Question: I got my previous question which is quite the same.
<URL>
We've changed some things in interface and javascript after it. So now I get this error, when I try to pass data on server
> The parameters dictionary contains a null entry for parameter 'method'
of non-nullable type 'API.PVT.Solver.Methods' for method
'System.Web.Mvc.ActionResult
StandartModelResult(API.PVT.Solver.InputDataModel,
API.PVT.Solver.Methods, API.PVT.Solver.DefaultConstants)' in
'WebServices.Controllers.PVT.PVTMethodsController'. An optional
parameter must be a reference type, a nullable type, or be declared as
an optional parameter
Here's my client side request
'''
GetServerData:function(inputData) {
var outputData;
$.ajax({
type: 'POST',
url: "/PVTMethods/StandartModelResult",
data: JSON.stringify(inputData),
success: function (data) {
outputData = data.result;
appl.PlotData = data.result;
},
error: function (data) {
console.log("Error" + data);
},
dataType: "json",
contentType: "appllication/json; charset=utf-8",
});
return outputData;
}
'''

Here's how json looks like:
'''
"{"method":"eMcCain","model":{"task":"eBw","temperatureRanges":{"Start":200,"End":1000,"Samples":30}},"constants":{"ProducedGOR":500,"OilGravity":35,"SeparatorGasGravity":0.7,"StockTankOilGravity":0.84985,"WaterSalinity":20}}"
'''
Here's server side models
'''
public class DefaultRanges
{
public virtual double Start { get; set; } //nachalo otrezka
public virtual double End { get; set; } //konets otrezka
public virtual double Samples { get; set; } //shagi
}
//konstanty
public class DefaultConstants
{
public virtual double ProducedGOR { get; set; }
public virtual double OilGravity { get; set; }
public virtual double SeparatorGasGravity { get; set; }
public virtual double StockTankOilGravity { get; set; }
public virtual double WaterSalinity { get; set; }
}
//pressure rate (pisa)
public class PressureDefaultRanges : DefaultRanges { }
//temperature ranges (Farengeity esli cho)
public class TemperatureDefaultRanges : DefaultRanges { }
public class PlotRanges : DefaultRanges
{
public virtual double PlotConstant { get; set; } //GOR ili Pressure
}
// w\ pressure
public class PlotRangesWP : PlotRanges
{
public virtual double Pressure { get; set; }
}
// w\ GOR
public class PlotRangesWGOR : PlotRanges
{
public virtual double GOR { get; set; }
}
//reshaemye zadachi
public enum Tasks { ePb, eRs, eBo, eBg, eMo, eMg, eMod, eBw, eMw, eRsw };
//primeniaemye metody
public enum Methods
{
eAbdulMajeed,//+
eAlShammasi,//+
eAlKhafaji,//+
eAlMarhoun,//+
eAlMarhounSA,//+
eAlmehaideb,//+
eAlNajjaretal,/
eAziz,//+
eBeal,//+
eBeggsRobinson,//+
eBeggsVazquez,//+
eBergman,//+
eDempsey,//+
eDindorukChristman,//+
eDoklaOsman,//+
eElam,//+
eElsharkawy,
eFarshad,//+
eGlaso,//+
eHasan,//+
eKartoatmodjoSchmidt,//+
eKhairy,//+
eKhanEtAl,//dead oil viscosity poka ne nuzhen
eLabediL,//+
eLabediNA,//+
eLasater,//+
eLeeGonzales,//+
eLevitanMurtha,//+
eLucas,//+
eMcCain,//+
eMakary,//+
eObomanuOkpobiri,
eOmarTodd,//+
eOwolabiCI,//+
eOwolabiNS,//+
ePetrosky,//+
eSchlumbergerKuwait,//?
eStanding//+
};
public class InputDataModel
{
public Tasks task { get; set; }
public PressureDefaultRanges pressureRanges { get; set; }
public TemperatureDefaultRanges temperatureRanges { get; set; }
public PlotRanges currentTaskPlotRanges { get; set; }
public double plotConstant { get; set; }
}
'''
Here's server side controller method
'''
public ActionResult StandartModelResult(InputDataModel model , Methods method, DefaultConstants constants = null)
{
SolverInit(constants);
SetDeafultSettings(); //standartnye nastroiki metodov
//var method = Methods.eMcCain;
PVTMethodsSolver.PVTSolverTaskMethodSettings(model.task, method);
var currentResult = resultArray(model);
return Json(new { result = currentResult, status = "ok"}, JsonRequestBehavior.AllowGet);
}
'''
What's wrong here?
It's even can't reach server now, I mean the request. What could help?
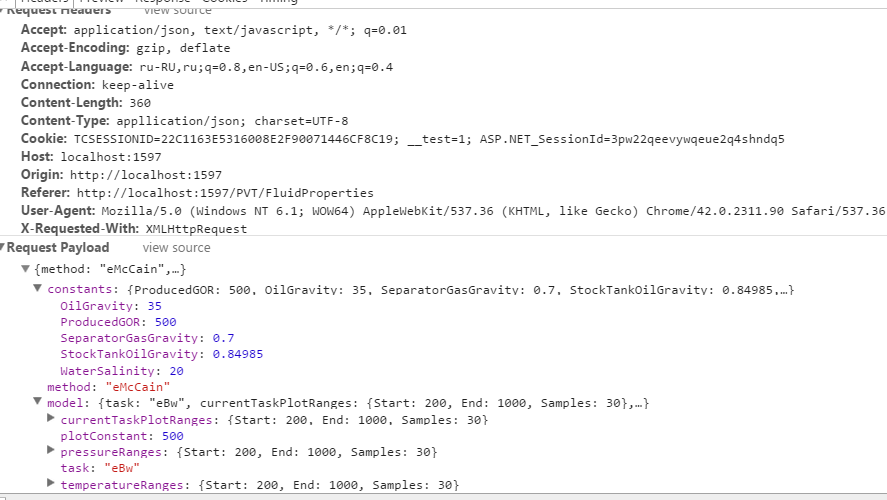
Answer: Change ajax code like that and it's started to work
'''
GetServerData:function(inputData) {
var outputData;
$.ajax({
type: 'POST',
async: false,
url: "/PVTMethods/StandartModelResult",
data: inputData,
// async: true,
success: function (data) {
outputData = data.result;
appl.PlotData = data.result;
},
error: function (data) {
console.log("Error" + data);
},
dataType: "json",
// contentType: "appllication/json; charset=utf-8"
});
return outputData;
}
'''